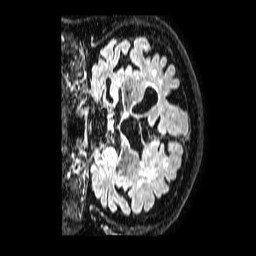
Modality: FLAIR
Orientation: coronal
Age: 82
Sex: male
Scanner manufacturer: philips
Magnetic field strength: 1.5 T
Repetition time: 4.8 s
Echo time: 0.3 s